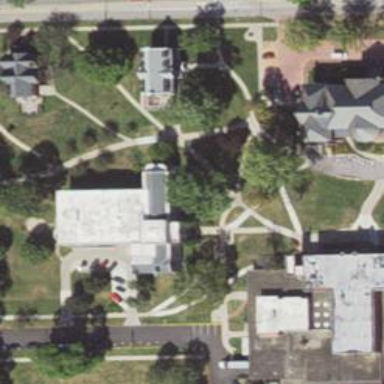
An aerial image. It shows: Library building.